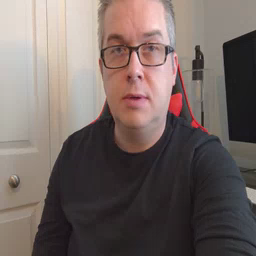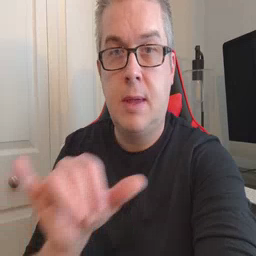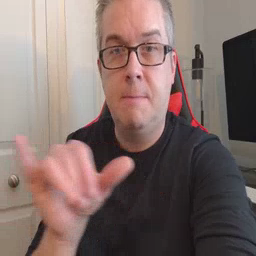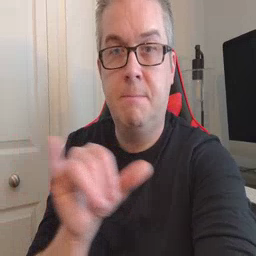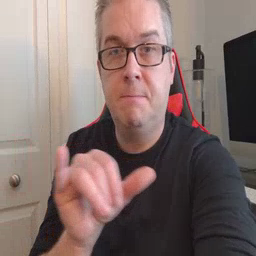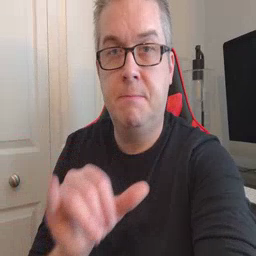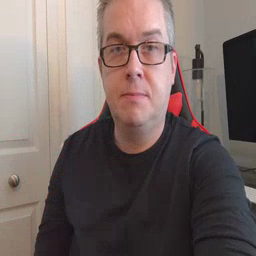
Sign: same